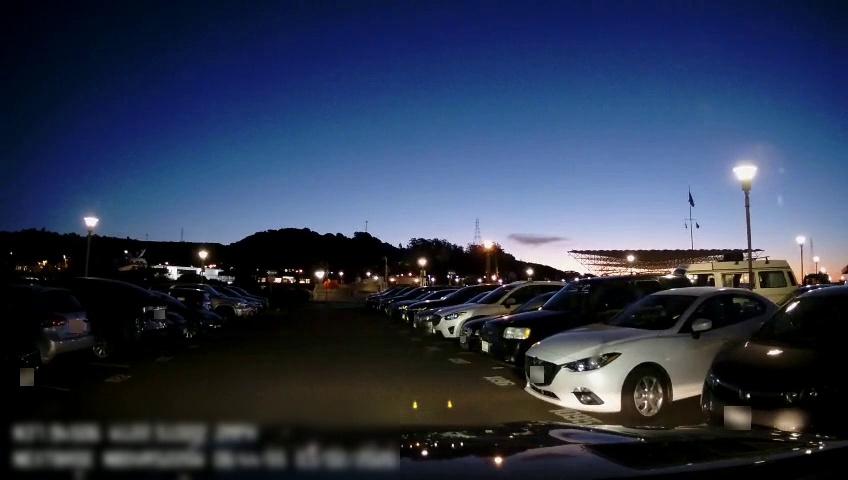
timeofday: Night
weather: Other
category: Drivable Space
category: Vehicles | Car
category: Vehicles | Car
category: Vehicles | SUV
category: Vehicles | Car
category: Vehicles | Car
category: Vehicles | SUV
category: Vehicles | SUV
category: Vehicles | Truck
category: Vehicles | Car
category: Vehicles | Car
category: Vehicles | SUV
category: Vehicles | Car
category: Vehicles | SUV
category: Vehicles | Car
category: Vehicles | SUV
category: Vehicles | Other LV
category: Vehicles | SUV